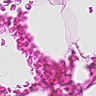
Metastatic tissue present: no